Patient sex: M
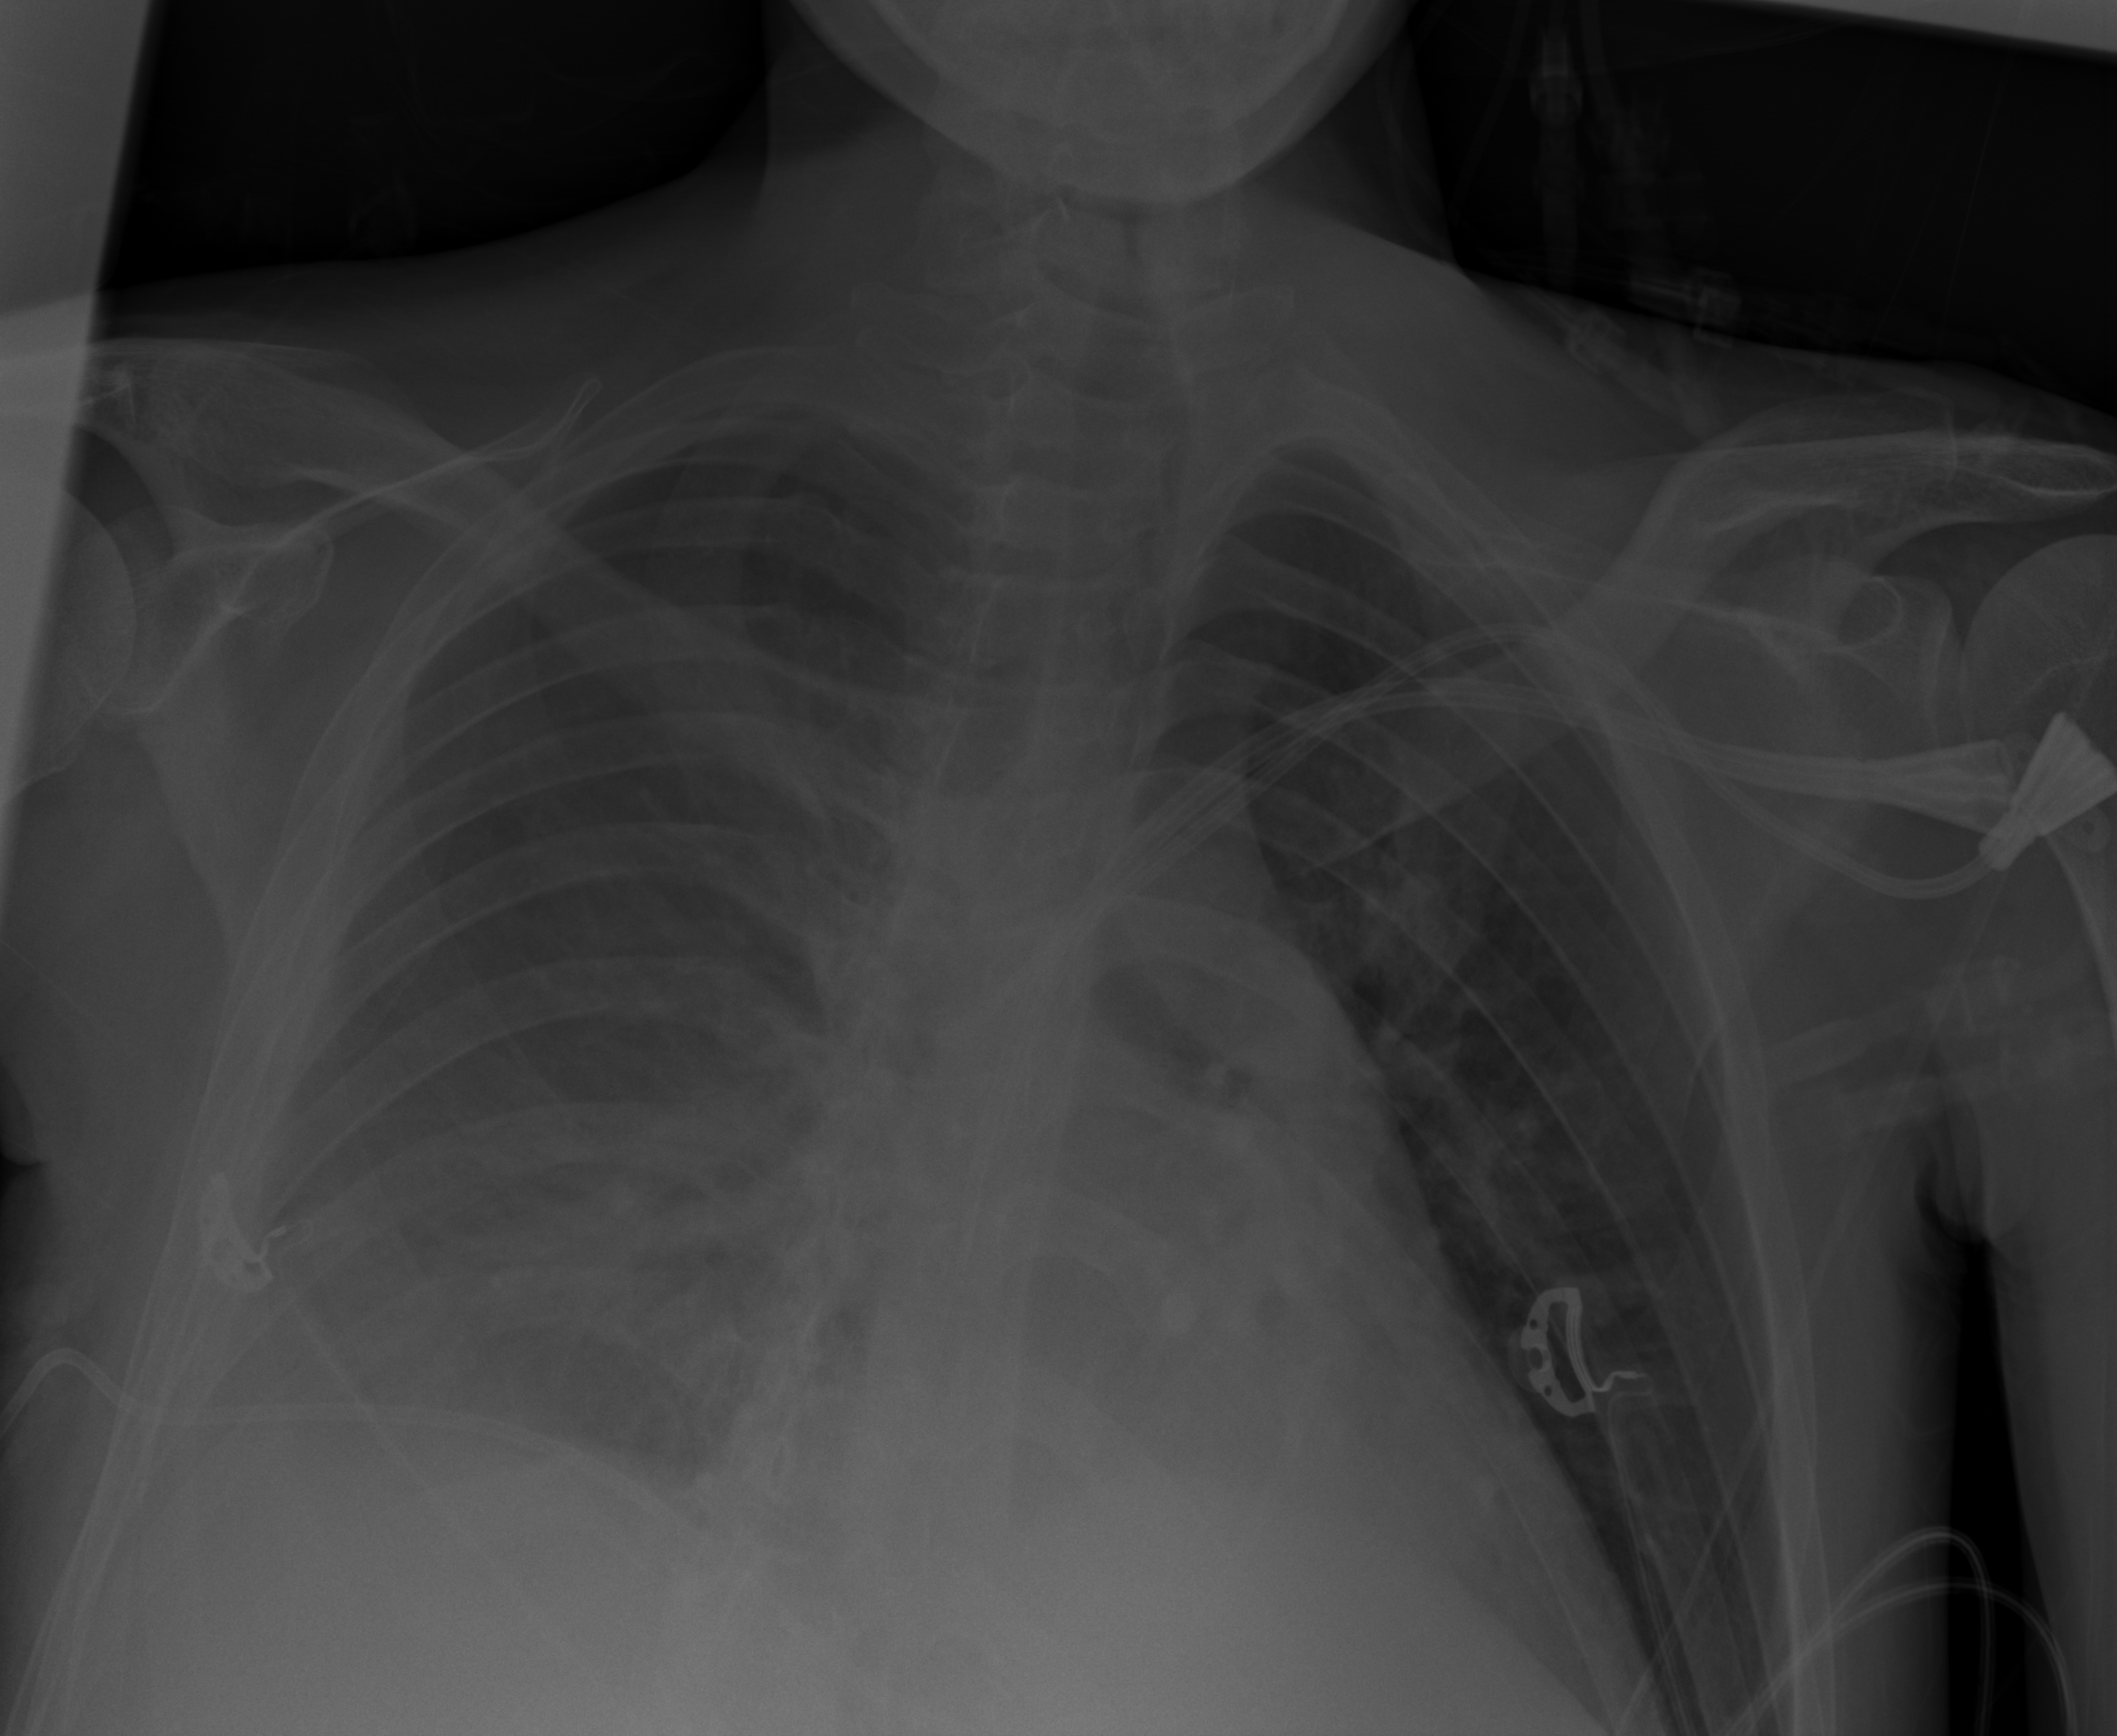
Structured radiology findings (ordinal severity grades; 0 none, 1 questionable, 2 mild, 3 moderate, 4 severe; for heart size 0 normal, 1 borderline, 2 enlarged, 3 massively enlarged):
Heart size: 1
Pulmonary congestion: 0
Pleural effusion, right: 3
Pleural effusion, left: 0
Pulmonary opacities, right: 0
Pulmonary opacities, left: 0
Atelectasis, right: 2
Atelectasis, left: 0